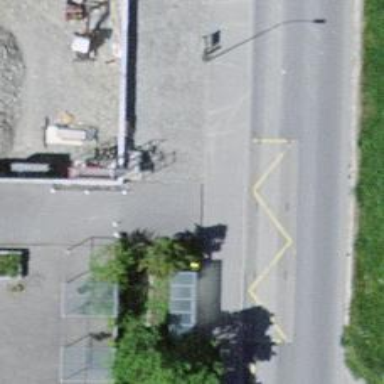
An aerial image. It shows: Bus stop with platform for public transport.